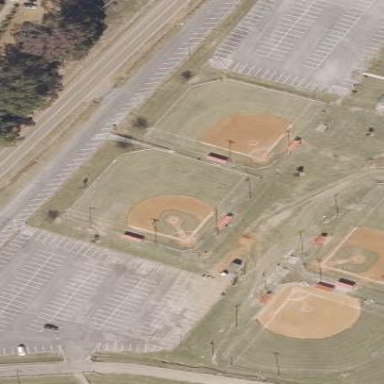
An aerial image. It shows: Baseball pitch for leisure and sports activities.